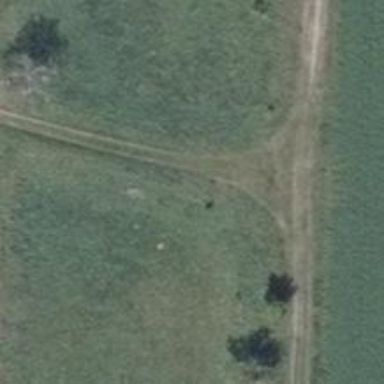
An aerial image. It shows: Track road.